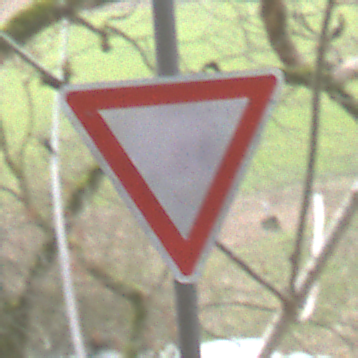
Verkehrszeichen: VorfahrtGewaehren
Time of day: MorningAfternoon
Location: Outdoor (Nature)
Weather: PartlyCloudy
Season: NotSpecified
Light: Natural